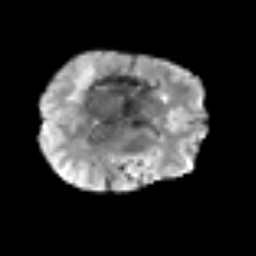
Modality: T2w
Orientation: axial
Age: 31
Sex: female
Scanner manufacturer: siemens
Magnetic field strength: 3 T
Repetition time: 3.2 s
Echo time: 0.081 s